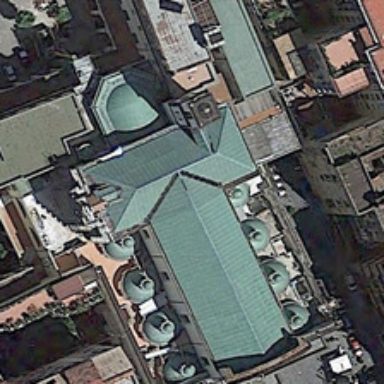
There is a church in this area .